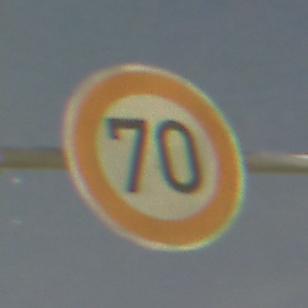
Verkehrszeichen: Geschwindigkeit70
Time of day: Night
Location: Outdoor (Urban)
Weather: PartlyCloudy
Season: NotSpecified
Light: Artificial